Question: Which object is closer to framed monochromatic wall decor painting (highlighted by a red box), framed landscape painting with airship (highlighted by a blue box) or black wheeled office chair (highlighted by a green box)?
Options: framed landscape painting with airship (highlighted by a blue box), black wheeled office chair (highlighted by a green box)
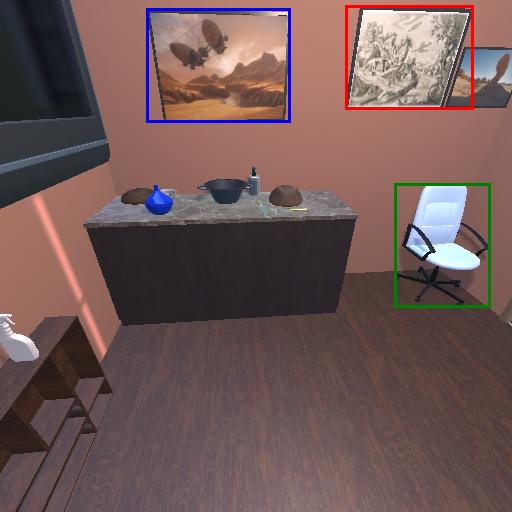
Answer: framed landscape painting with airship (highlighted by a blue box)